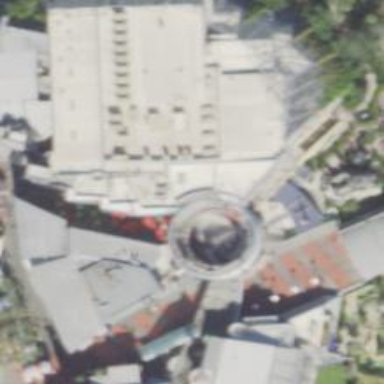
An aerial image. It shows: Cinema building.